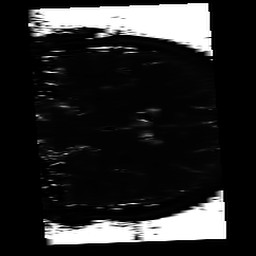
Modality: T2map
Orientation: coronal
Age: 23
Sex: male
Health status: ill